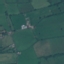
Label: Pasture